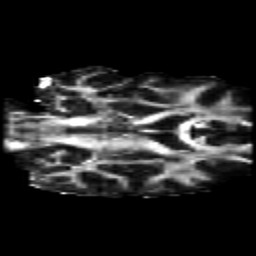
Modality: FA
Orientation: coronal
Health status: healthy
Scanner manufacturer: siemens
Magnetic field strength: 3 T
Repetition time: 10 s
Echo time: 0.092 s